Question: I have data which I import from textfiles, transfer to an sqlite db, then transfer that into LISTS. Now I want to show these lists to the user in a LISTVIEW. Each column should contain a list.
Below, the contents of the second column are perfectly fine. But, the 3rd and the fourth column should be vertically filled with the items that correspond to their color values.

I.e from the code below, I want to populate the 3rd and 4th column with the MaxLen list and PercentPopList list. (Yes I know that I skipped a column, but i'll fix that later)
I'm new to programming and I cant figure out how to make that work.
'''
ListViewItem lvi = new ListViewItem();
foreach (object o in SeqIrregularities)
{
lvi.SubItems.Add(o.ToString());
listView1.Items.Add(lvi);//Adds a new row
lvi = new ListViewItem();
}
listView1.Items.Add(lvi);//Adds a new row
lvi = new ListViewItem();
foreach (object a in MaxLen)
{
lvi.SubItems.Add(a.ToString());
}
listView1.Items.Add(lvi);//Adds a new row
lvi = new ListViewItem();
foreach (object b in PercentPopList)
{
lvi.SubItems.Add(b.ToString());
}
listView1.Items.Add(lvi);//Adds a new row
'''
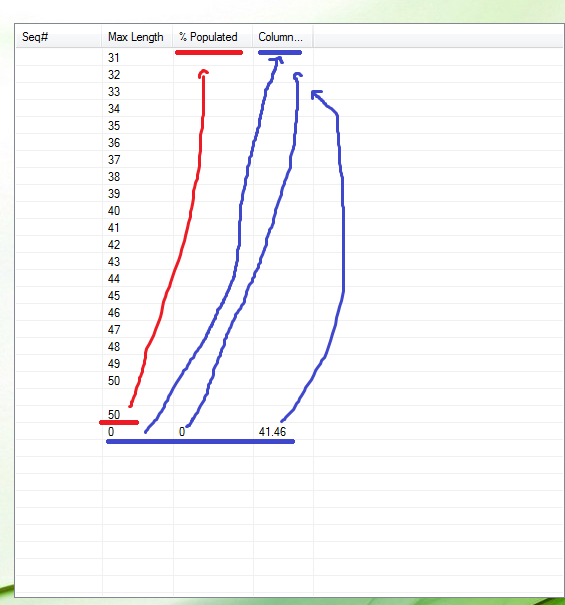
Answer: As far as I understand that you don't have too much experience and cannot easily come up with an algorithm accounting for the suggested modifications; here you have a sample code showing how to extend your code to populate three different columns from 3 different lists:
'''
List<string> SeqIrregularities = new List<string>();
SeqIrregularities.Add("1");
SeqIrregularities.Add("2");
SeqIrregularities.Add("3");
List<string> MaxLen = new List<string>();
MaxLen.Add("4");
MaxLen.Add("5");
MaxLen.Add("6");
List<string> PercentPopLis = new List<string>();
PercentPopLis.Add("7");
PercentPopLis.Add("8");
PercentPopLis.Add("9");
PercentPopLis.Add("10");
PercentPopLis.Add("11");
int totItems = SeqIrregularities.Count - 1;
if (MaxLen.Count - 1 > totItems) totItems = MaxLen.Count - 1;
if (PercentPopLis.Count - 1 > totItems) totItems = PercentPopLis.Count - 1;
for (int i = 0; i <= totItems; i++)
{
ListViewItem lvi = new ListViewItem();
string item1 = "";
string item2 = "";
string item3 = "";
if (SeqIrregularities.Count - 1 >= i) item1 = SeqIrregularities[i];
if (MaxLen.Count - 1 >= i) item2 = MaxLen[i];
if (PercentPopLis.Count - 1 >= i) item3 = PercentPopLis[i];
lvi.SubItems.Add(item1);
lvi.SubItems.Add(item2);
lvi.SubItems.Add(item3);
listView1.Items.Add(lvi);
}
'''